Question: How we can display UIButtons in circular format so that when we click a
particular 'UIButton' it will move to middle position?

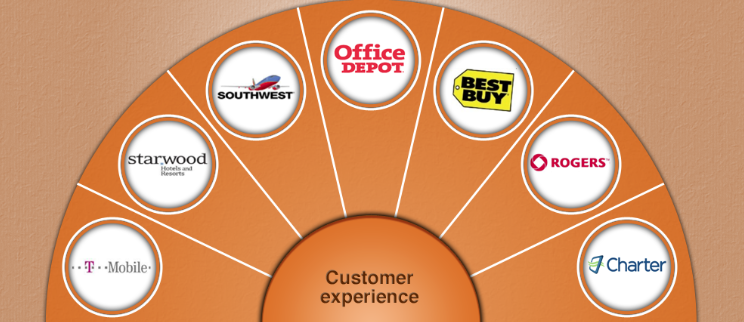
Answer: Creat buttons:
'''
double perAngle = 2 * M_PI / BUTTONS_COUNT;
for (int i = 0; i < BUTTONS_COUNT; i++) {
UIButton *btn = [[UIButton alloc] initWithFrame:CGRectMake(sin(perAngle * i) + basePoint.x, cos(perAngle * i) + basePoint.y, yourWidth, yourHeight)];
[btn addTarget:self action:@selector(moveButton:) forControlEvents:UIControlEventTouchUpInside];
[yourView addSubView:btn];
}
'''
Move button:
'''
- (void)moveButton:(UIButton *)btn
{
[UIView animateWithDuration:2.0 animations:^{
btn.center = basePoint;
}];
}
'''
the 'basePoint' is your circulars center point. It is just a demo code , and you should handle the moveback , and exception and so on.
PS: This code is a whole circular , and if yours is a half circular , you should calc the angle by your self , it is easy